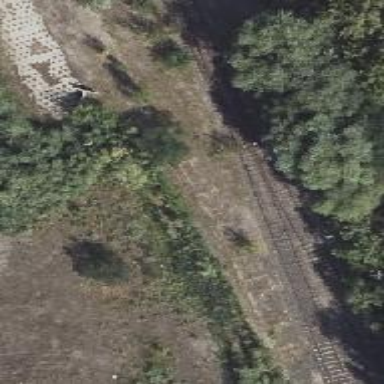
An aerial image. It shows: Railway switch.